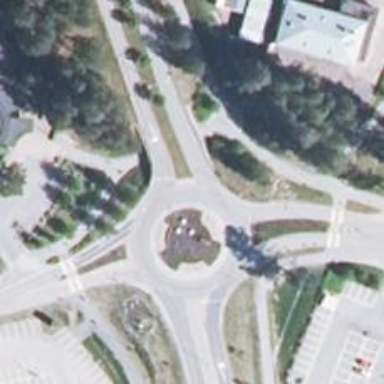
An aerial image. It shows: Asphalt road that is secondary route leading to roundabout.